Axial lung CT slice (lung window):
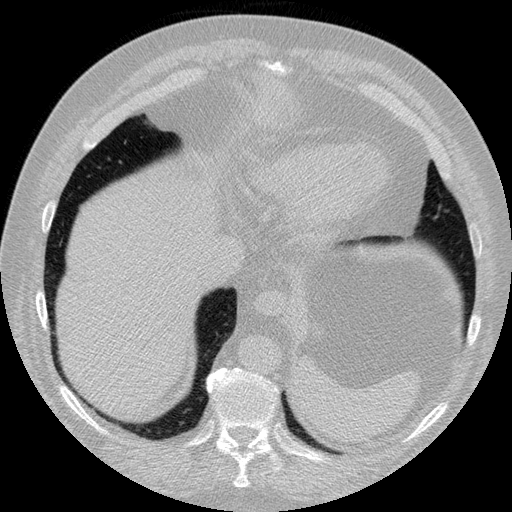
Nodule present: no